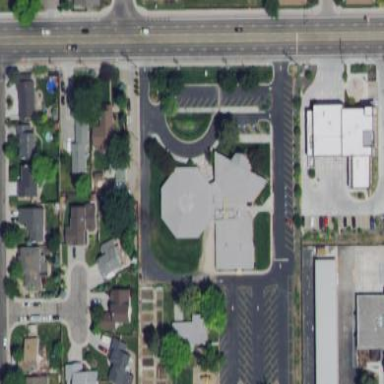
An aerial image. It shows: Building serving as place of worship.